Field crop: maize
Growth stage: 2
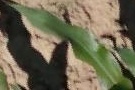
Species: maize